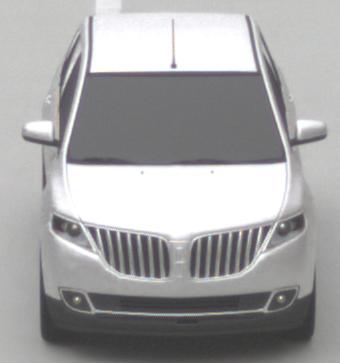
Make: Lincoln
Model: MKX
Detailed model: Gen. 1 CD3
Model produced from: 2010
Model produced until: 2015
Doors: 5
Color: white
Road condition: dry road
Daytime: morning or afternoon
Contrast: low contrast